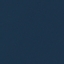
Land use / land cover: SeaLake